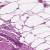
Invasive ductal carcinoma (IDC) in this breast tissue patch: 0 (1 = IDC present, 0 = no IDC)